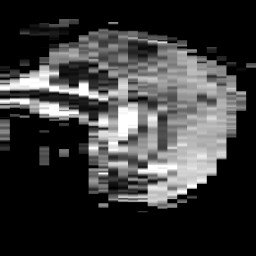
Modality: ADC
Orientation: sagittal
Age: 80
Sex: male
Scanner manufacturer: philips
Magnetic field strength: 3 T
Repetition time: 4.31 s
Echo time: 0.06069 s